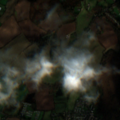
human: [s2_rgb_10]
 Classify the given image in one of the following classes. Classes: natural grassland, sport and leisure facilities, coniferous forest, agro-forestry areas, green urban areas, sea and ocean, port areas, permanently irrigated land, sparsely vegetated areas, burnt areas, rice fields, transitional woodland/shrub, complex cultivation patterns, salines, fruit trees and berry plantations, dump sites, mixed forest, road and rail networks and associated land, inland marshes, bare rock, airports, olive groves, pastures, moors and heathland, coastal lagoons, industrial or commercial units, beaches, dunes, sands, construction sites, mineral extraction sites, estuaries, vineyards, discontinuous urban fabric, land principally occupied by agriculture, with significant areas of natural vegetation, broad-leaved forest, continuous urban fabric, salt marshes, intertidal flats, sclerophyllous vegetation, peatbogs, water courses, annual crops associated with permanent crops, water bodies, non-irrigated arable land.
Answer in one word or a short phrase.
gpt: non-irrigated arable land, pastures, complex cultivation patterns, mixed forest